Спускаемый аппарат осуществляет посадку на поверхность экзотической планеты. Во время спуска проводилось измерение зависимости давления $p$ в атмосфере планеты от расстояния $z$ до поверхности планеты (см. рисунок).  Измерение температуры, произведённое на высоте $z_{1}=5~км$ дало значение $T_{1}=250~К$.
Вычислите температуру $T_{0}$ у поверхности планеты. Считайте, что радиус планеты $R \gg z_{1}$. Атмосфера состоит из углекислого газа.
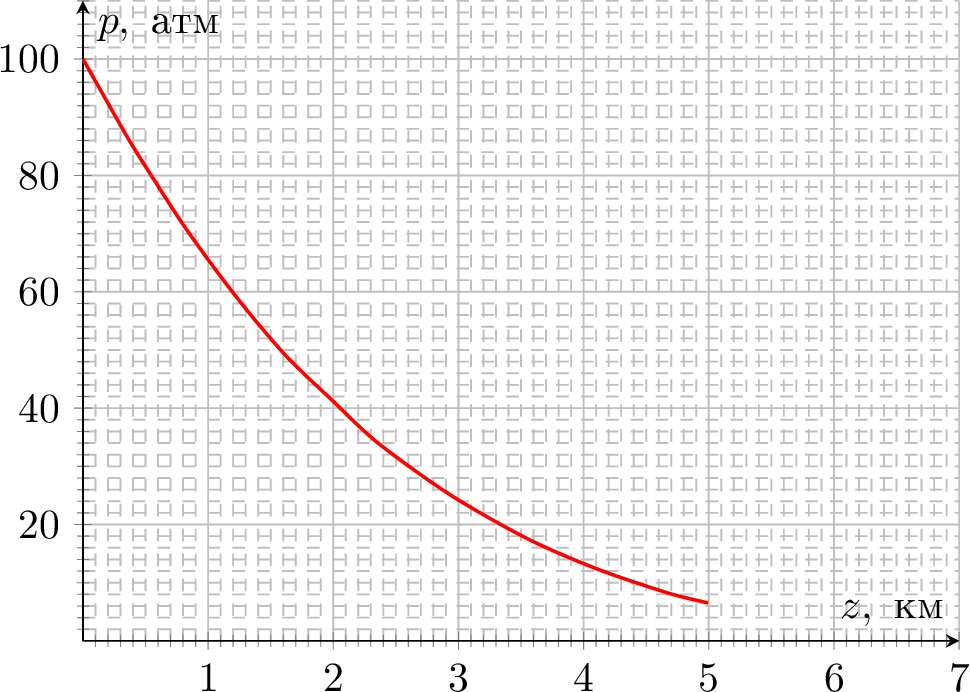
Решение: Рассмотрим силы, действующие на цилиндрический участок атмосферы площадью поперечного сечения $S$, находящийся между слоями с координатами $z$ и $z+\Delta z$. К нему приложены силы давления $p(z) S$ и $p(z+\Delta z) S$ снизу и сверху соответственно, а также направленная вниз сила тяжести $\rho S \Delta z g$, где $\rho$ — плотность воздуха на данной высоте. Так как атмосфера находится в равновесии, сумма сил, приложенных к рассматриваемому участку, равна $0$: $$ (p(z)-p(z+\Delta z)) S-\rho S \Delta z g=0. $$ Перепишем это уравнение в виде $\Delta p=-\rho g \Delta z$, где $\Delta p=p(z+\Delta z)-p(z)$. Давление газа с молярной массой $\mu$ выражается через его плотность и температуру соотношением $p=\frac{\rho}{\mu} R T$, из которого получим: $$ T=\frac{p}{-\Delta p / \Delta z} \frac{\mu g}{R}. $$ Ускорение свободного падения $g$ считаем постоянным, так как радиус планеты много больше величины перемещения спускаемого аппарата. Следовательно, температура пропорциональна величине: $$ T \propto \frac{p}{\Delta p / \Delta z}. $$ Значение этого выражения на нужной высоте можно найти из графика, определив давление и угловой коэффициент касательной. При $z=0$ имеем $p=100~атм$, $|\Delta p / \Delta z| \approx 38~атм/км$, а при $z=5~км$ находим $p=6~атм$ и $|\Delta p / \Delta z| \approx 6~атм/км$. Отсюда находим требуемую температуру: $$ T_{0} / T_{1} \approx 2.6, T_{0} \approx 650~K. $$ Заметим, что точность этого результата невысока, основная погрешность возникает при проведении касательных к графику.
Ответ: $$ T_{0} \approx 650~K. $$
Темы:
T, Термодинамика, Всероссийские, Атмосфера, Обработка графика